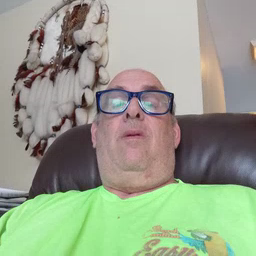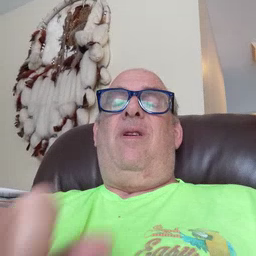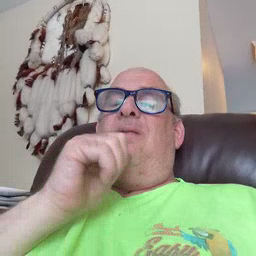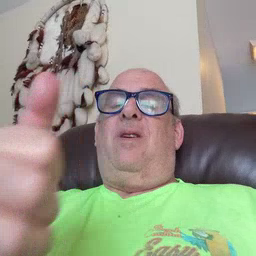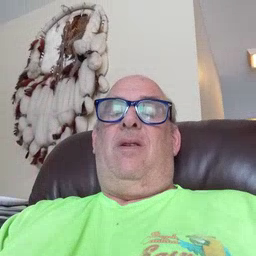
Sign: not